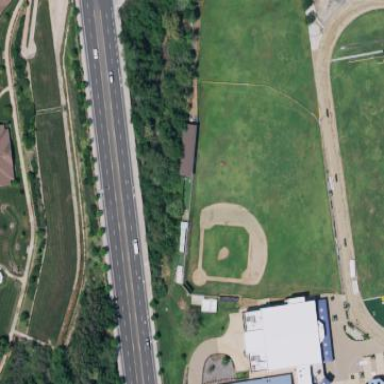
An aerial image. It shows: Baseball field.